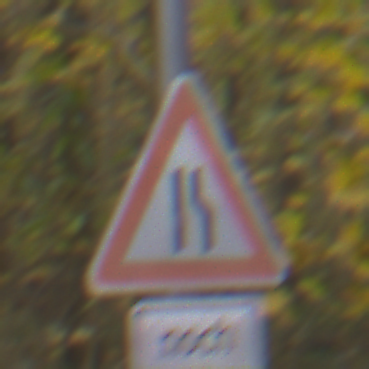
Verkehrszeichen: EinseitigVerengteFahrbahnRechts
Zusatzzeichen unten: LaengeEinerStrecke3
Umgebung: Outdoor, Nature
Tageszeit: MorningAfternoon
Wetter: Overcast
Licht: Natural
Jahreszeit: Autumn
Kontrast: LowContrast